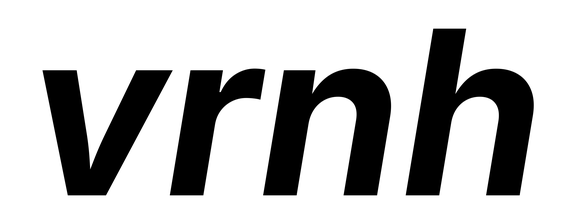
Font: Inter-Italic_Bold_Italic